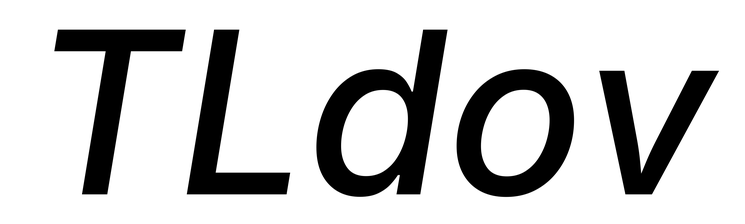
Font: Inter-Italic_Medium_Italic